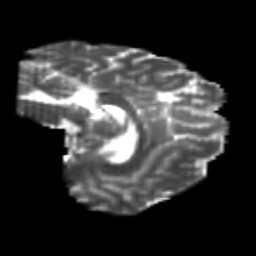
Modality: T2w
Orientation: sagittal
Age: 24
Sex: female
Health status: healthy
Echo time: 0.074 s